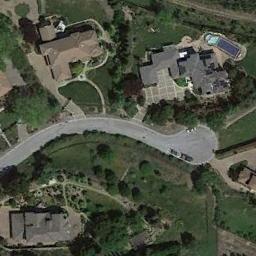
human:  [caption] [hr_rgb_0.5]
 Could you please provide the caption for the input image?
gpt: There are several houses of different sizes and many green trees in the sparse residential area, Surrounded by grassland and a road .

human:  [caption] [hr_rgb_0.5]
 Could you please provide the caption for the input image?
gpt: The sparse residential is on the grass next to some trees and a road .

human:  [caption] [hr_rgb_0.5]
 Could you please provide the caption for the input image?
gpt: There are several buildings of different shapes in the sparse residential .

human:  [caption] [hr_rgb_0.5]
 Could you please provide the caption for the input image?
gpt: Two paths lead to a small black house .

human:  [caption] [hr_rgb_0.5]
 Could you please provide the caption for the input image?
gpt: A sparse residential area with several buildings and green lawns .